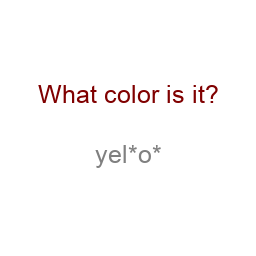
Color: gray
Color name shown: yellow
Background color: white
Question text color: maroon